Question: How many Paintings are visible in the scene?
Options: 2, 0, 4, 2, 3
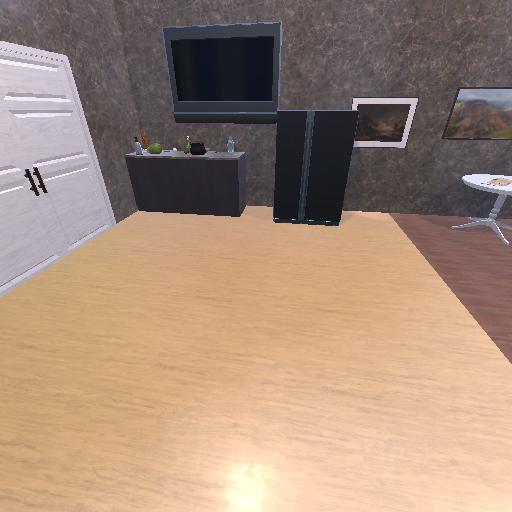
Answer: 2